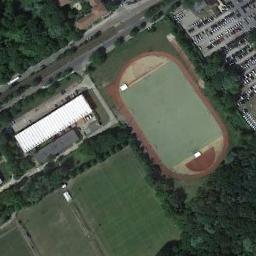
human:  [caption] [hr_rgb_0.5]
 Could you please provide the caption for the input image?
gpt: The ground track field is between some parking lots and buildings and a lawn is next to the ground track field .

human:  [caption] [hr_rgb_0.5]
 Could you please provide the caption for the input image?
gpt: There are many trees near the ground track field .

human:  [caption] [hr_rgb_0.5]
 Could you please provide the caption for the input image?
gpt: There is a track and field on the green field .

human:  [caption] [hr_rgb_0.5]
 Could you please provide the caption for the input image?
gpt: Track and field are next to the lawn, Parking lot and forest .

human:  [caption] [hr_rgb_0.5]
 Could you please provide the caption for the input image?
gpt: There are some trees and a parking lot beside the ground track field .